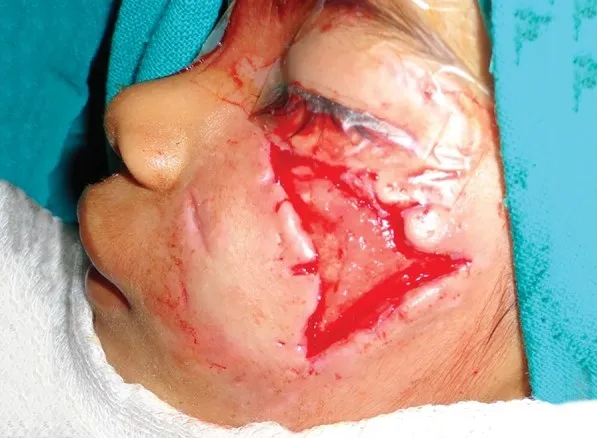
Lacerated wound in a 6-year-old girl.
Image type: medical_photograph (other_medical_photograph)